八年级 · 组合几何学
如图, 已知 $\angle 1=\angle 2$, 请你添加一个条件 , 使得 $\triangle A B D \cong \triangle A C D . \quad($ 添一个即可)

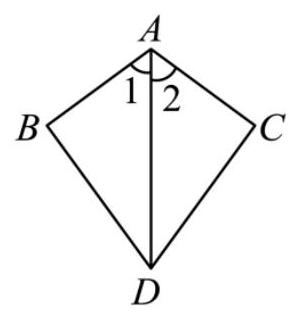
答案: $\mathrm{AB}=\mathrm{AC}($ 不唯一 $)$